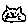
Label: cat